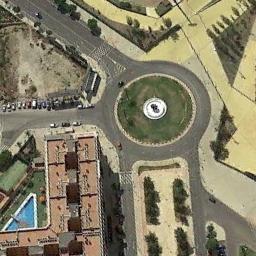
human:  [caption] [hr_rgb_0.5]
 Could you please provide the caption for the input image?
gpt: There are many trees around the roundabout .

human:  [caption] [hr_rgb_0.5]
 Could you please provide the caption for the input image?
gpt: The roundabout connects four roads and a building is next to the roundabout .

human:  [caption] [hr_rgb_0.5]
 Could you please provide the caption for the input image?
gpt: There are several vehicles on the road at the roundabout  There are some buildings with swimming pools and some trees and lawns around the roundabout  Many cars are parked on both sides of the road next to the roundabout .

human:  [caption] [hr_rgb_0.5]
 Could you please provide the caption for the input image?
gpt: The roundabout is on the bare land next to buildings and trees .

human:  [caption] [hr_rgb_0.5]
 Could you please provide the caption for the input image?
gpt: There are some buildings and green scrub beside the roundabout .